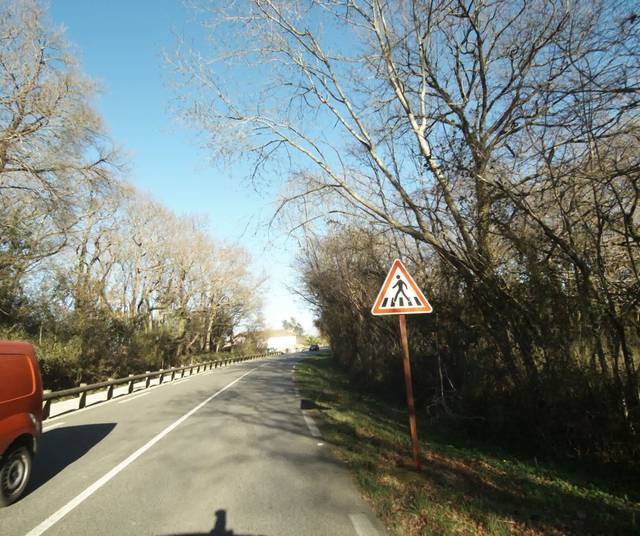
Region: France
Coordinates: 43.377, -1.746